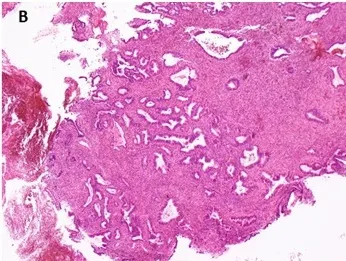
Vaginal biopsies. The tissue transmitted for pathological analysis corresponds to endometrium, with numerous glands slightly irregular in size and shape lined by cylindrical cells without nuclear atypia, and densely cellular stroma with signs of ancient bleeding, rare mitotic figures, and no cytologic atypia. (B) Hemalun Eosin, magnification x 10.
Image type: pathology (pas)